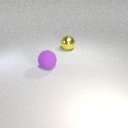
large purple rubber sphere to the left of large yellow metal sphere